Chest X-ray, PA view. Patient: 48 years old, sex F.
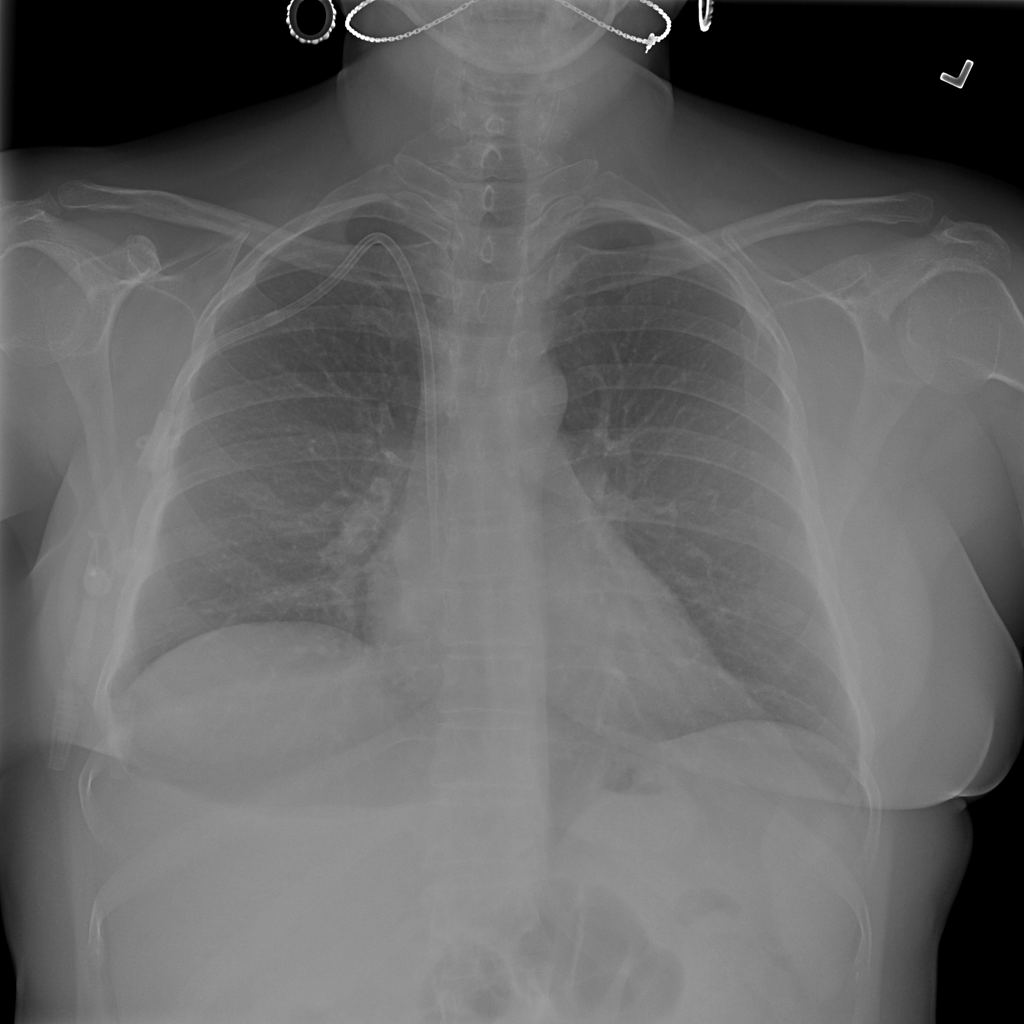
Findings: No Finding